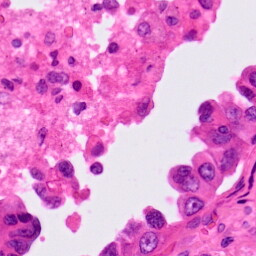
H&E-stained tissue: Lung